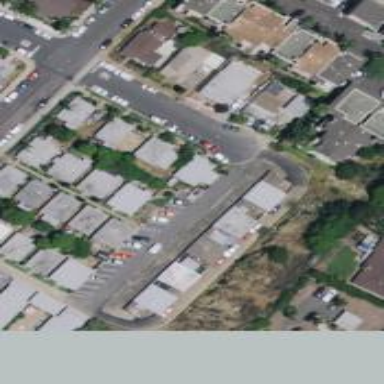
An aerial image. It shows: Alleyway designated as service road.